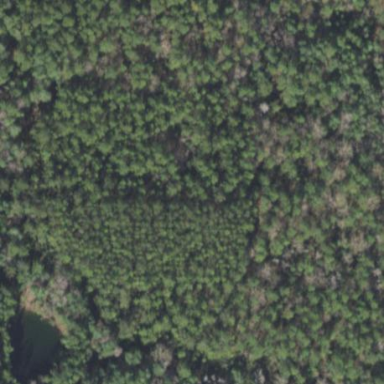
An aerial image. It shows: Woodland consisting mainly of needle-leaved trees.